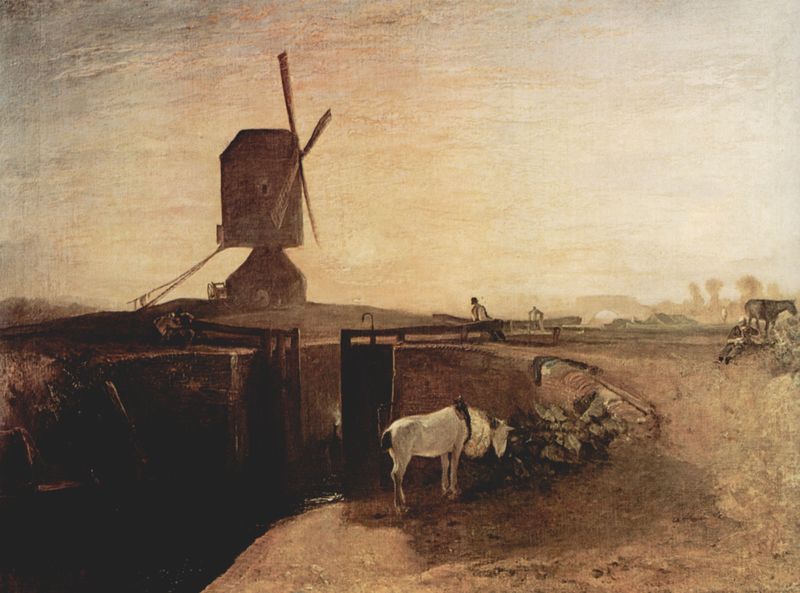
Titel: Der große Verbindungskanal bei Southall Mill
Künstler: William Turner
Standort: (Großbritannien)
Institution: (Privatsammlung)
Schlagwörter: baum, dunkel, flügel, gemälde, himmel, kopf, mann, schatten, wasser, weiß, wolken, bäume, fluss, gelb, landschaft, menschen, ocker, ufer, abend, braun, fenster, frankreich, grau, hell, holz, licht, männer, schwarz, strasse, ölbild, hund, rot, tier, tiere, weg, wolke, zaun, beige, malerei, mensch, sockel, steine, holland, niederlande, bach, dämmerung, ebene, feld, horizont, hügel, morgen, mühle, natur, norden, vieh, weite, windmühle, brücke, busch, flach, flachland, kanal, pfad, sonne, windrad, boden, land, kontrast, rosa, arbeit, bauern, esel, landleben, müller, pferd, pferde, räder, beine, zaumzeug, acker, öde, dorf, mauer, dunst, nebel, sonnenuntergang, kuh, rind, idylle, rast, silhouette, sepia, arbeiter, rad, wehr, dampfschiff, staffage, essen, detail, abendrot, bauer, tor, idyll, geschirr, schimmel, daumier, lanschaft, fressen, tonig, zeichnerisch, graben, halfter, gedeckte farben, baüme, ochse, äsen, gaul, öffnen, elfenbein, sone, schleuse, schacht, millet, farm, staustufe, aquaeduct, gnu, elb, unterteilt, schliessen, zeicherisch, dust, dömmerun, gerföll, mühlkreuz, plfug, schleusentor, schleusenwärter